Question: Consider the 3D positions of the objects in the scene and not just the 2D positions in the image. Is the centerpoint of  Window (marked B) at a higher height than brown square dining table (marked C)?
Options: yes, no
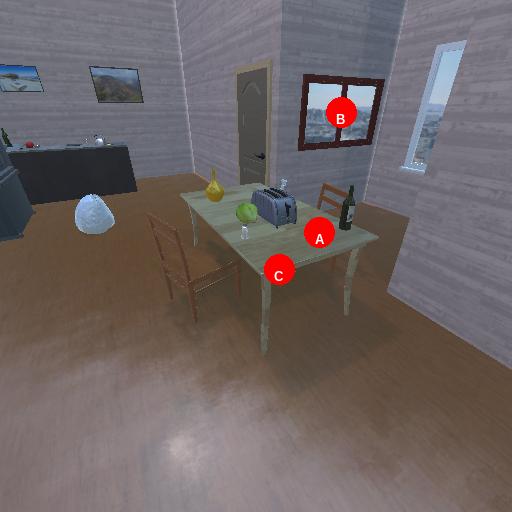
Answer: yes